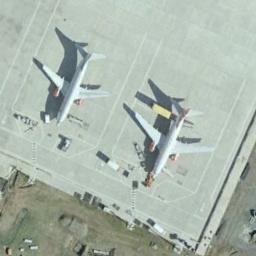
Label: airplane